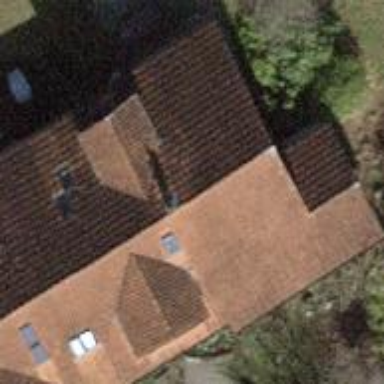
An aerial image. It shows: Building with tile roof.